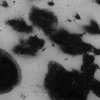
Atmospheric dust classification: not_dusty